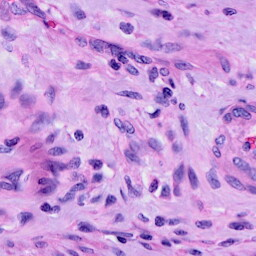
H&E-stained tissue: Cervix